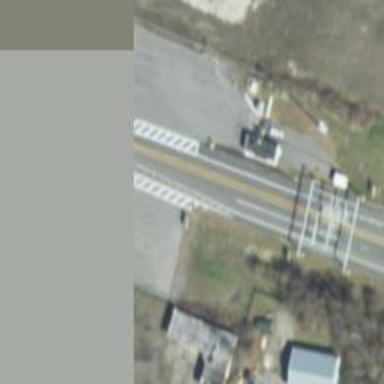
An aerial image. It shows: Toll gantry on the road.